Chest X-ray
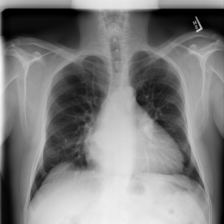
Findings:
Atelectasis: negative
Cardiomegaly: positive
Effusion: negative
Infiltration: negative
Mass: negative
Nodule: negative
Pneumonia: negative
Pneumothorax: negative
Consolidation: negative
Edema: negative
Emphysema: positive
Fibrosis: negative
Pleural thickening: negative
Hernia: negative